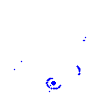
Particle: kaon